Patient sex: M
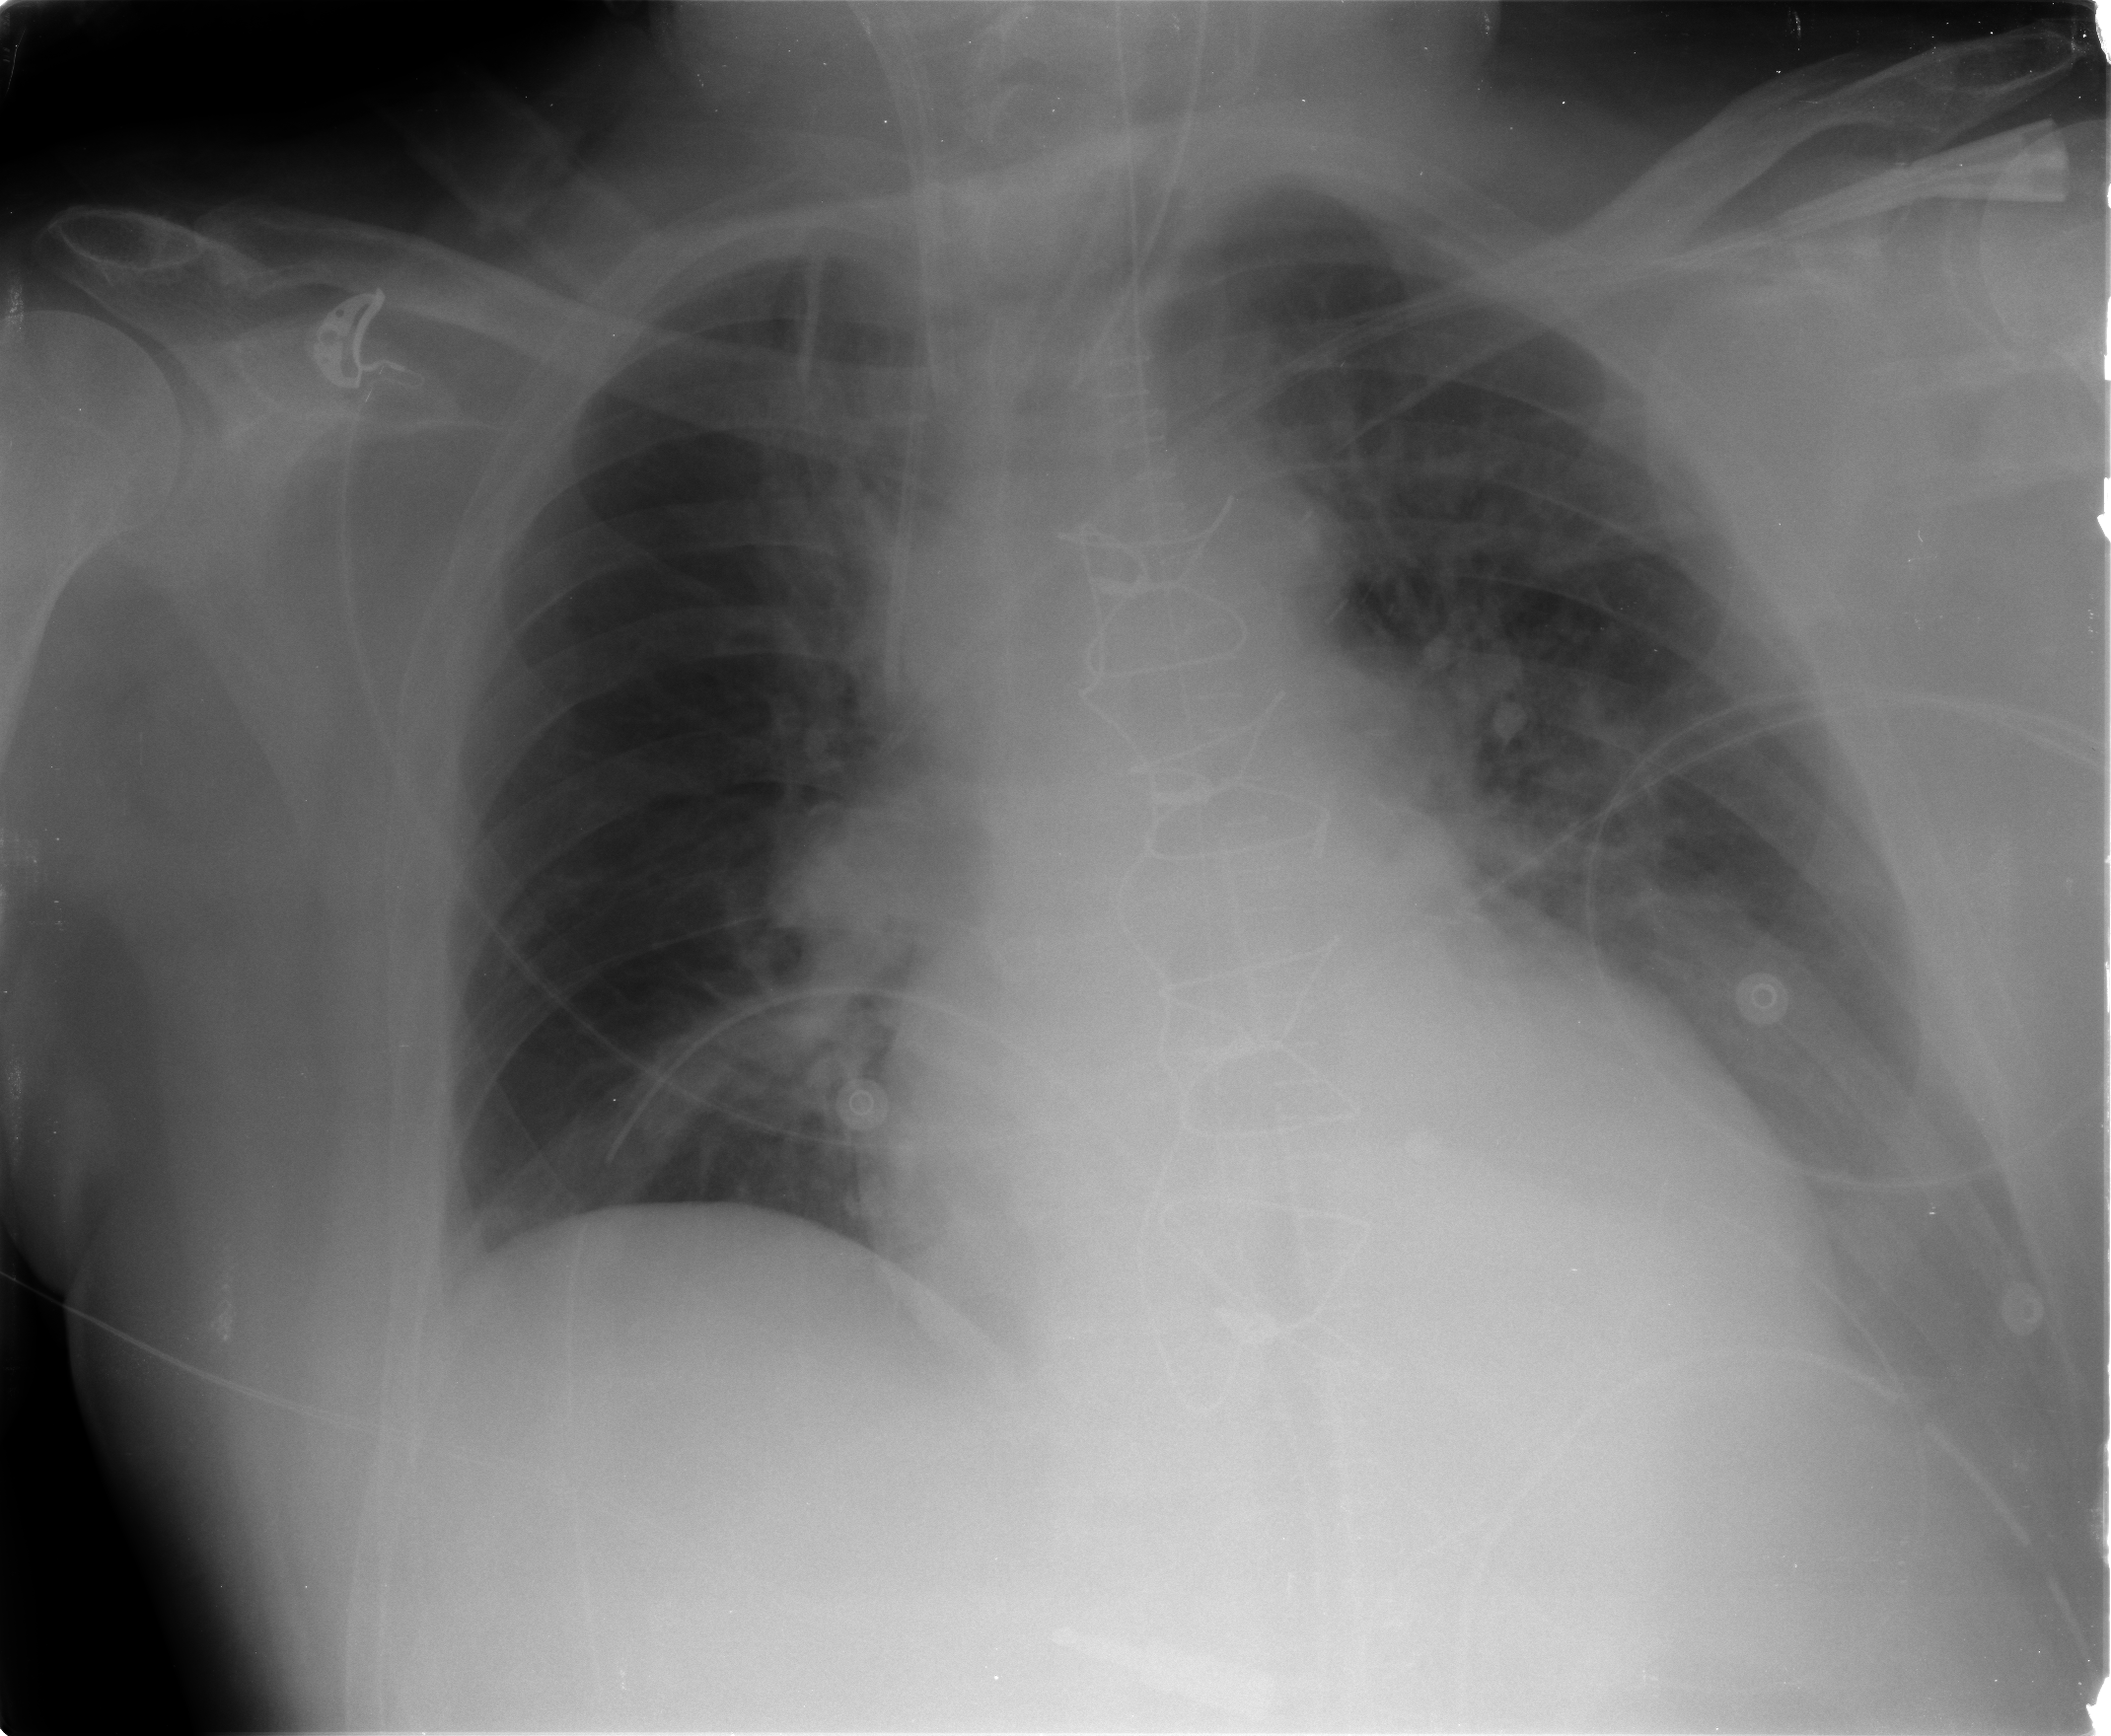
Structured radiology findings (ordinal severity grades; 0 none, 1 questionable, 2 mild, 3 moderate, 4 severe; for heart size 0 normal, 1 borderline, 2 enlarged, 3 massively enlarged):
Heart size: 2
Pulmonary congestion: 2
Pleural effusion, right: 0
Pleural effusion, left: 2
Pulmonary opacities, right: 0
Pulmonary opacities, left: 1
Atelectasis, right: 1
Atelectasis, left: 2